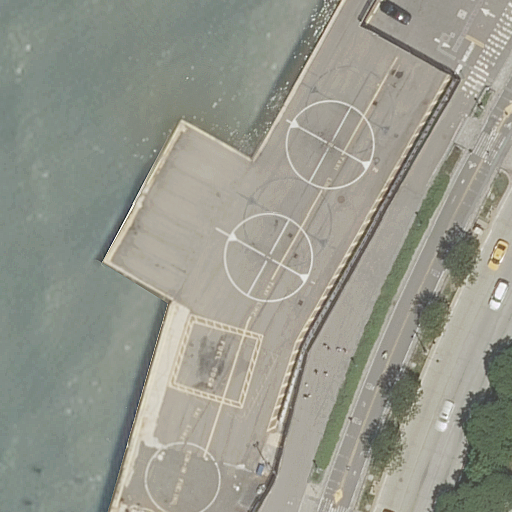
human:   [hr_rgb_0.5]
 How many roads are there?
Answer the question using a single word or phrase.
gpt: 6

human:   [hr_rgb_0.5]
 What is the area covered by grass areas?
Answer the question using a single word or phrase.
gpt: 720m2

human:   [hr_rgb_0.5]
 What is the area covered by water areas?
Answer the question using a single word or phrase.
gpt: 3894m2

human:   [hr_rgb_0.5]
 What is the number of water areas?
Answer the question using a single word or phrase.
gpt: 1

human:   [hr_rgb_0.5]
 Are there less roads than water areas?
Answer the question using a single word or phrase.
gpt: no

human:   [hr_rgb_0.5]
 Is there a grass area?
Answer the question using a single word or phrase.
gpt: yes

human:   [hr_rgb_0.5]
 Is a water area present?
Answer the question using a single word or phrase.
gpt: yes

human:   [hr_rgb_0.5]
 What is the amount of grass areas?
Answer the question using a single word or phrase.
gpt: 3

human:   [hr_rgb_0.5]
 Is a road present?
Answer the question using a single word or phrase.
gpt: yes

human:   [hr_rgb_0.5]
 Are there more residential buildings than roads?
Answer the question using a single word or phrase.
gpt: no

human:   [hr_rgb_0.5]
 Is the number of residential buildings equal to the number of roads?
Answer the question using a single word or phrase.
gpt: no

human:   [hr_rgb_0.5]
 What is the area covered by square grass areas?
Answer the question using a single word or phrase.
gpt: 0m2

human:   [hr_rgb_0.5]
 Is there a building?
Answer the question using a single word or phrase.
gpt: no

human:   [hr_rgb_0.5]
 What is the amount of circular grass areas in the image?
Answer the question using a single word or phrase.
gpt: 0

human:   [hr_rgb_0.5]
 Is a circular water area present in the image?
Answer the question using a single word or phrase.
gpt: no

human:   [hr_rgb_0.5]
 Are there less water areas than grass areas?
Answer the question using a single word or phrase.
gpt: yes

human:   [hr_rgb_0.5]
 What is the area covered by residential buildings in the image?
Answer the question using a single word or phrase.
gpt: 0m2

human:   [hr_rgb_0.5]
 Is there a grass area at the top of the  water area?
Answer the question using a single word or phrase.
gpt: no

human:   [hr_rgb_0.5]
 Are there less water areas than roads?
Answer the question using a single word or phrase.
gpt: yes

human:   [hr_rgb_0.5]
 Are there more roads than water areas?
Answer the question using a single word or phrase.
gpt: yes

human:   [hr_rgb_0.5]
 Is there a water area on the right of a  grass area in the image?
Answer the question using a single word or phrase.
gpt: no

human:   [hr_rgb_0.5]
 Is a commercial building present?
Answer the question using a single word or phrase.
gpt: no

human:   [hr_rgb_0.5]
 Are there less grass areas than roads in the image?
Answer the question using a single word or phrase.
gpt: yes

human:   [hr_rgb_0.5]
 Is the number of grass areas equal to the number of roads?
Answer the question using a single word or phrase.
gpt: no

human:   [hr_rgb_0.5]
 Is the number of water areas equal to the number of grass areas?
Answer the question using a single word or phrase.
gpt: no

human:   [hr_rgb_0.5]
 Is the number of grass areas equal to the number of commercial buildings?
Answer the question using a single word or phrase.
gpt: no

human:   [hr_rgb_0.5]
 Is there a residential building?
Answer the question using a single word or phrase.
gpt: no

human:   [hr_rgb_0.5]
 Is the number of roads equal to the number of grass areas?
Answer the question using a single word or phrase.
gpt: no

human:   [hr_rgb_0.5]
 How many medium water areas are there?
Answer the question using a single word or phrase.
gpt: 0

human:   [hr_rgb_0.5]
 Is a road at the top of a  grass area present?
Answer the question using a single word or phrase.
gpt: yes

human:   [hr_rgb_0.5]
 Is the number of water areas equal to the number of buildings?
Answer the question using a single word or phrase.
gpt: no

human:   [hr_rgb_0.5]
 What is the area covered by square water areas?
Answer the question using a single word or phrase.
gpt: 0m2

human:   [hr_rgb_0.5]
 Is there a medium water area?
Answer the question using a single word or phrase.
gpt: no

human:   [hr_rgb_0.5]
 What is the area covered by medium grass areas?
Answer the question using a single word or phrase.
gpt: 720m2

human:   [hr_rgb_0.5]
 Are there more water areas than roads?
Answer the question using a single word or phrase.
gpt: no

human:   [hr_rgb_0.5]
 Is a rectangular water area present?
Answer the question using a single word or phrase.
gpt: no

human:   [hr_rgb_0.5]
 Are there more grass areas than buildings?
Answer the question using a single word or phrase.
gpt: yes

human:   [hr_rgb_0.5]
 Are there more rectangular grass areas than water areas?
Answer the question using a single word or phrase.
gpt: no

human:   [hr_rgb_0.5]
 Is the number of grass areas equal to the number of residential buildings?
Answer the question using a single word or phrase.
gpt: no

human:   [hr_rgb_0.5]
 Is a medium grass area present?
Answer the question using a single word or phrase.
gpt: yes

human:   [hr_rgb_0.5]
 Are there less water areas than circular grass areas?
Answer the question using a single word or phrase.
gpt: no

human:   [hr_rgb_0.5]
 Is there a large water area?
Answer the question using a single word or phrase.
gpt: yes

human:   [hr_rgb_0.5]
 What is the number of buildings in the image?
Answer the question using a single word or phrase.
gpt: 0

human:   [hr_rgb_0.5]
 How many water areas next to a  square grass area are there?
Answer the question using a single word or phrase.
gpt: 0

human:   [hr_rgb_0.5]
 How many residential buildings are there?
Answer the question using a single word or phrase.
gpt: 0

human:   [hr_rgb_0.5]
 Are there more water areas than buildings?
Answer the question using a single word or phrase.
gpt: yes

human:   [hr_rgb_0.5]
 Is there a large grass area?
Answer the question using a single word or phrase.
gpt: no

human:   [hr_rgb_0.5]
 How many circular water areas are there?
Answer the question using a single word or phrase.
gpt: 0

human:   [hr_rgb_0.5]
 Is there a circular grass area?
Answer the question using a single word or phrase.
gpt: no

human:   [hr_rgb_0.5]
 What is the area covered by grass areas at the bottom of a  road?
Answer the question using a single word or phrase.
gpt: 720m2

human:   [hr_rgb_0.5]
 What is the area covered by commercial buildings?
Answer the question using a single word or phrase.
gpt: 0m2

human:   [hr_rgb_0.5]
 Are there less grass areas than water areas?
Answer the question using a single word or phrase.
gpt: no

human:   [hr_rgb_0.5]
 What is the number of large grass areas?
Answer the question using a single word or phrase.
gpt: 0

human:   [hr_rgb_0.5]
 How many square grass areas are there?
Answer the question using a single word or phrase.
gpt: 0

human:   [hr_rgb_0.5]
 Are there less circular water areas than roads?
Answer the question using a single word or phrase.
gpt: yes

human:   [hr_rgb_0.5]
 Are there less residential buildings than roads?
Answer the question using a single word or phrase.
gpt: yes

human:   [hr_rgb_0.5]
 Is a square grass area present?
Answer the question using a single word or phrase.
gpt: no

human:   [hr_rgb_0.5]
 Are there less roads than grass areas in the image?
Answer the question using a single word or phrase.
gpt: no

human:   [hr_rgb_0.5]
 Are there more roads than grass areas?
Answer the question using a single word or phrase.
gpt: yes

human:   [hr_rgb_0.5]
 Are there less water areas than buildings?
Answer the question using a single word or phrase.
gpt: no

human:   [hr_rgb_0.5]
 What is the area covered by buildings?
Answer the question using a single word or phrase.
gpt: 0m2

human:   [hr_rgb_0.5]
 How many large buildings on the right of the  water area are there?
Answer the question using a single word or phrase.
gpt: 0

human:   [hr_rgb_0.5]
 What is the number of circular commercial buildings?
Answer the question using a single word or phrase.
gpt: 0

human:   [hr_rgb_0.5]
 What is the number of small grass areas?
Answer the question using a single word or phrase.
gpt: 0